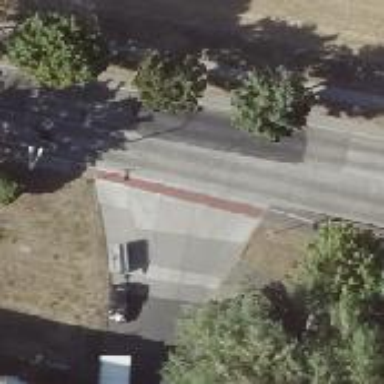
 there are designated cycle tracks on both sides of the road."